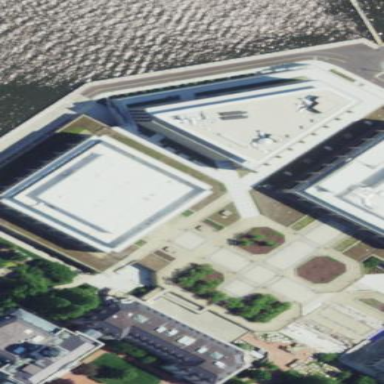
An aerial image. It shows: Library building.